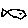
Label: fish